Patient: sex M, age 61
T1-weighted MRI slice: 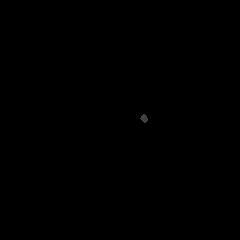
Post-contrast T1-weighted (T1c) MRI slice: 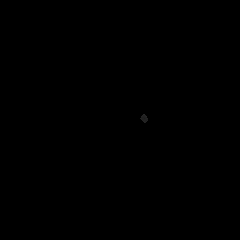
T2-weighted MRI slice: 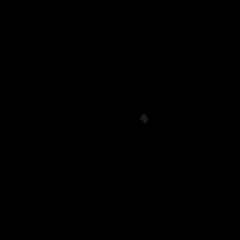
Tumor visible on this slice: no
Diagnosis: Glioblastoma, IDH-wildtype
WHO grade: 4